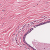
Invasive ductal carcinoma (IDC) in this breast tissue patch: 0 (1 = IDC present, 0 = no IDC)